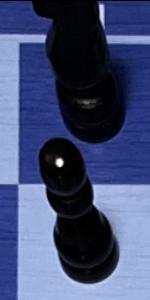
Label: Pawn_Black